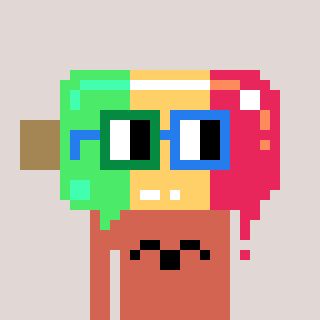
a pixel art character with square green and blue glasses, a icepop-shaped head and a peachy-colored body on a warm background